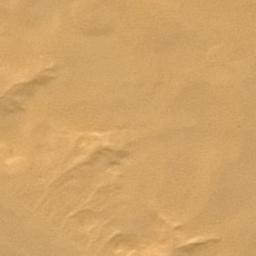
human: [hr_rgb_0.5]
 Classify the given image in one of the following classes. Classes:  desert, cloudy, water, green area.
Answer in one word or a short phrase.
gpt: desert